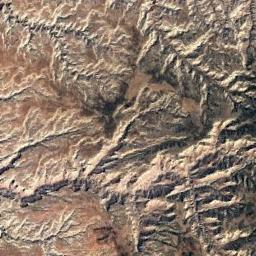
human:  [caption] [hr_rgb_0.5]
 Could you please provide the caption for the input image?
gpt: The mountains are winding and undulating .

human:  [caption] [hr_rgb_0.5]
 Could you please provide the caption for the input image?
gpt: The folded mountain has a continuous series of rugged mountains .

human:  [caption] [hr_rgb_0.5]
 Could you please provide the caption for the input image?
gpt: The mountain is consist of the bare land .

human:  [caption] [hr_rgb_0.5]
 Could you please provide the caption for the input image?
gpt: Seventy percent of the area on this mountain is covered by vegetation .

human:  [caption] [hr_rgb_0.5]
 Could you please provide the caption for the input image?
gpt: There are many cracks and ravines on the brown mountain .